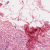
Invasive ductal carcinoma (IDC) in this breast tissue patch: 0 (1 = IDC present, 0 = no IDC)